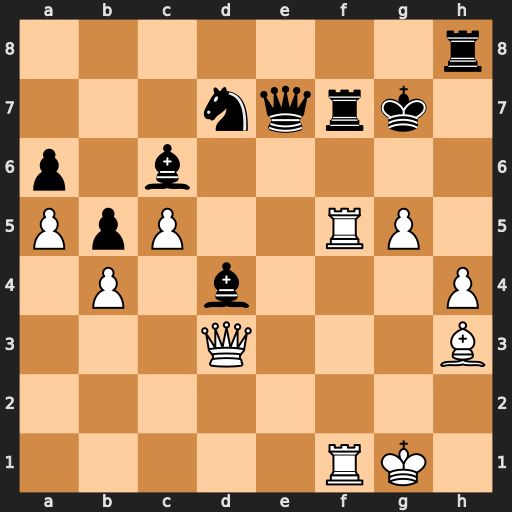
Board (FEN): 7r/3nqrk1/p1b5/PpP2RP1/1P1b3P/3Q3B/8/5RK1
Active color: w
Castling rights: -
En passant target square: -
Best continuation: Qxd4+ Kg8 Rxf7